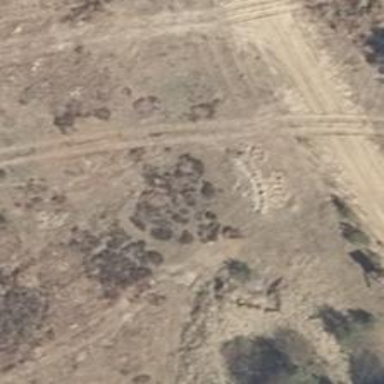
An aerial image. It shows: Hunting stand.